Question: I followed the same commands shown in <URL> for uploading my app but I get the following error:
'''
> library(shinyapps)
> shinyapps::deployApp("/Users/mona/CS764/demo")
Error in lint(appDir) : Cancelling deployment: invalid project layout.
The project should have one of the following layouts:
1. 'shiny.R' and 'ui.R' in the application base directory,
2. 'shiny.R' and 'www/index.html' in the application base directory,
3. An R Markdown (.Rmd) document.
'''
Here's the structure of my files:

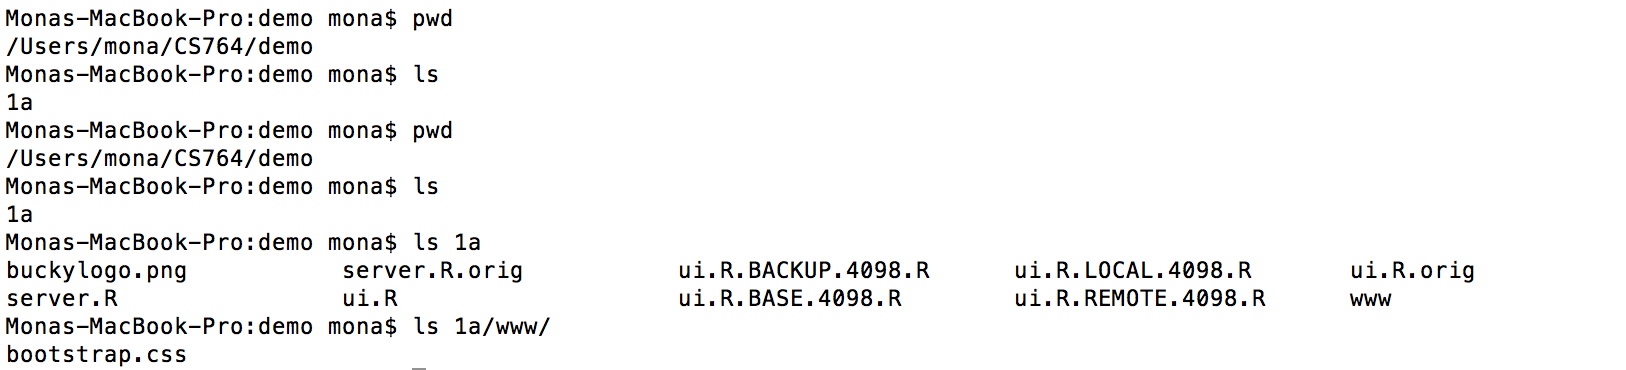
Answer: When using 'deployApp()' you must deploy the directory containing your 'ui.R' and 'server.R' files (or 'shiny.R' / 'www/index.html' if using a custom UI). The files can not be a subdirectory.
Additionally, its important to note that any R files in the directory or any subdirectory will be parsed, so its important that they have valid syntax.